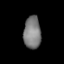
Tissue: lung
Cell type: Epithelial cells
Senescence score: 0.1343
Nuclear area (px): 552
Mean DAPI intensity: 123.364